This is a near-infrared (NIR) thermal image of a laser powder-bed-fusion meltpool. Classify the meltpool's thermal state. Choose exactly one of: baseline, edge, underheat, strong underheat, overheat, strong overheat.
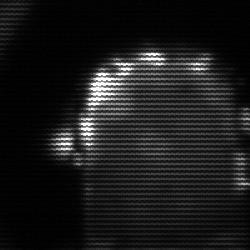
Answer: baseline